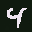
Label: 4